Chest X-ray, AP view. Patient: 46 years old, sex M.
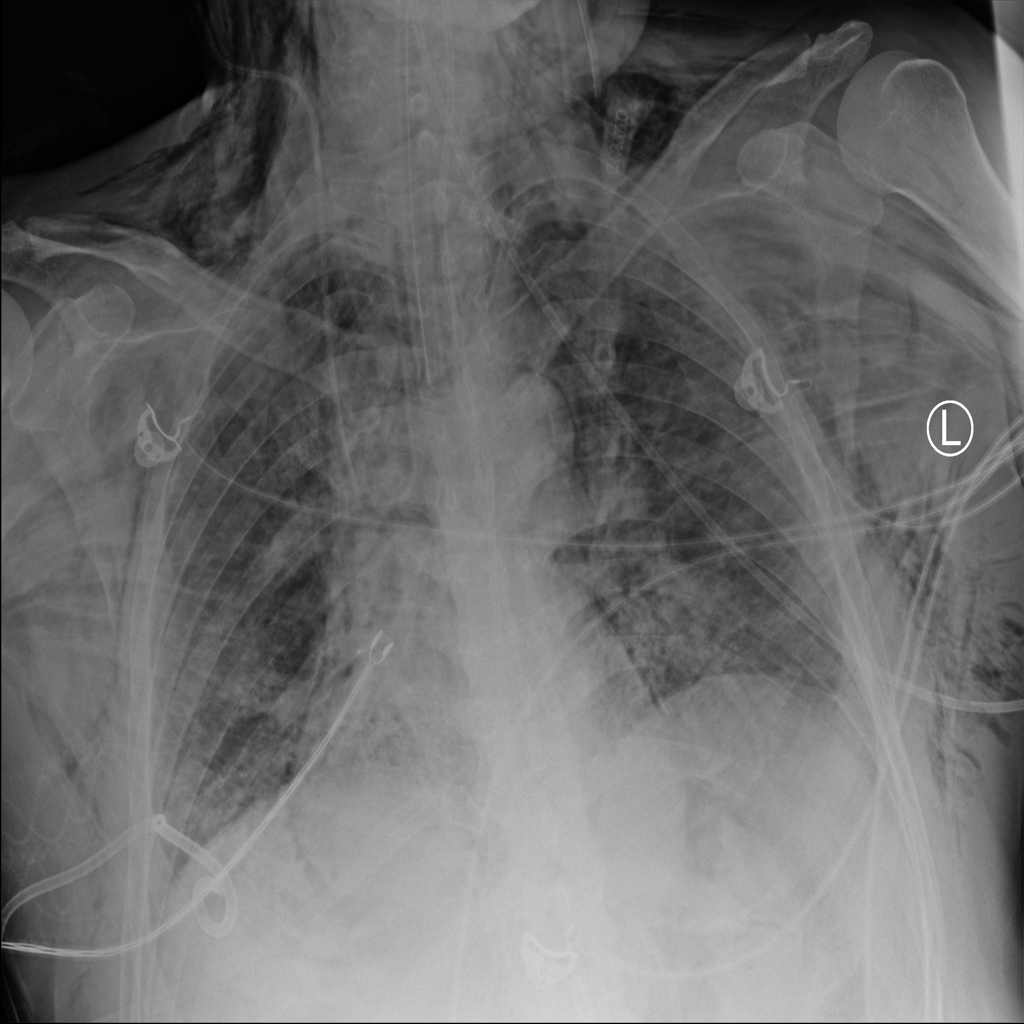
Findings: Emphysema, Infiltration